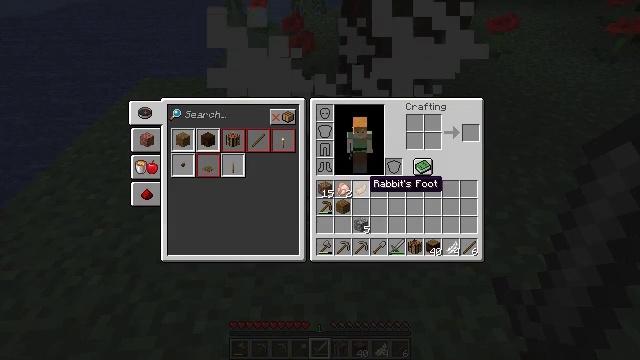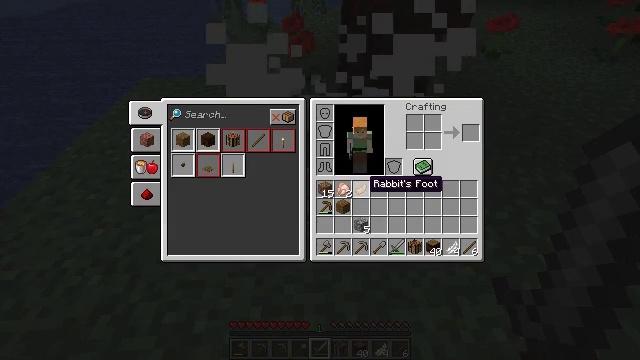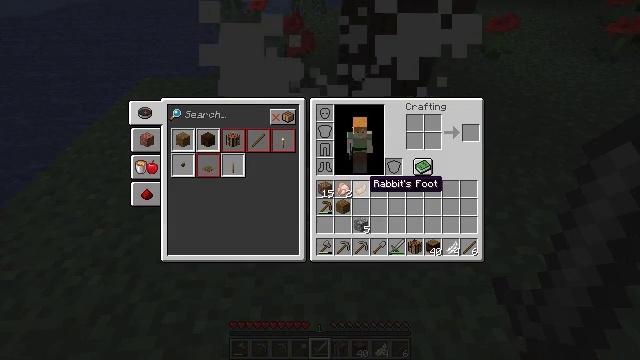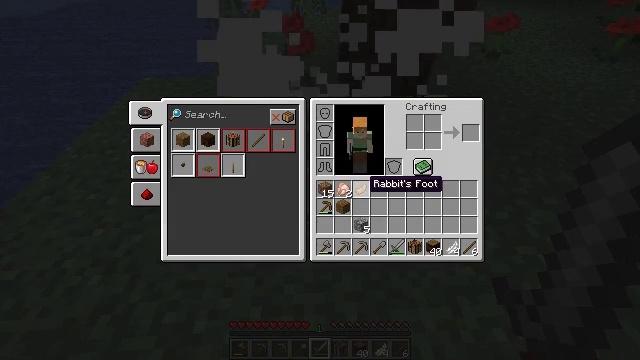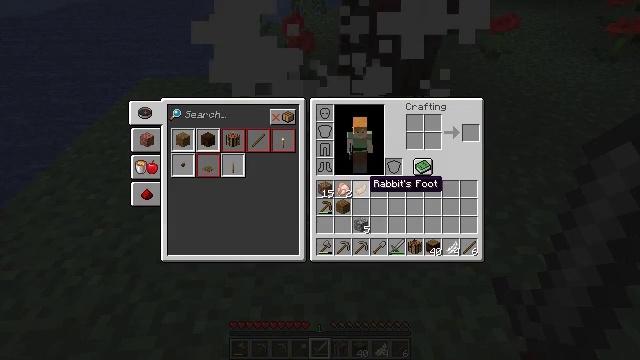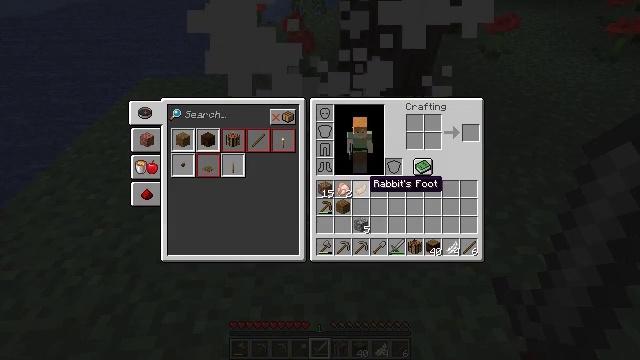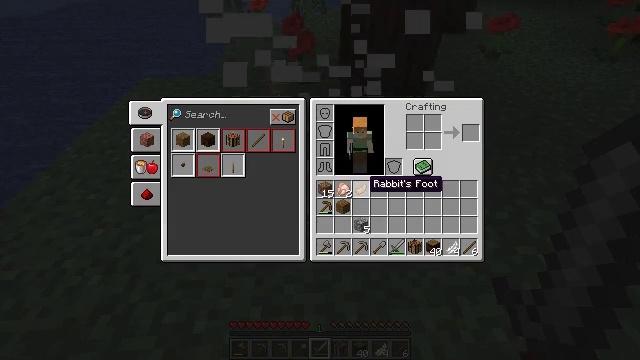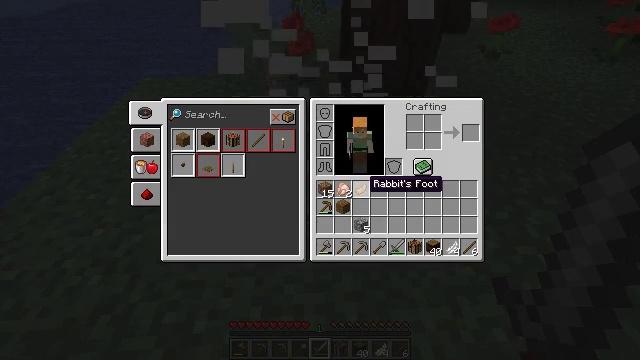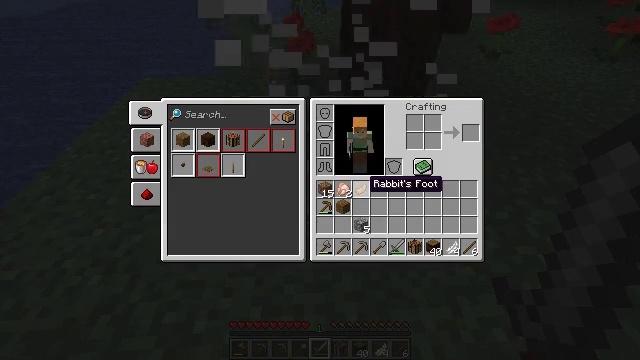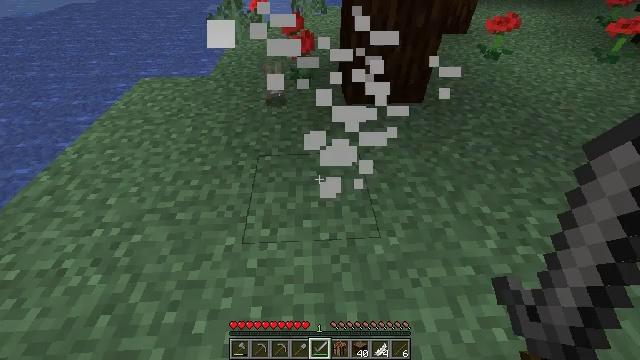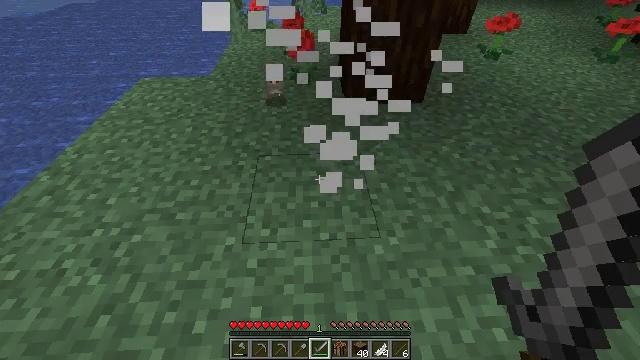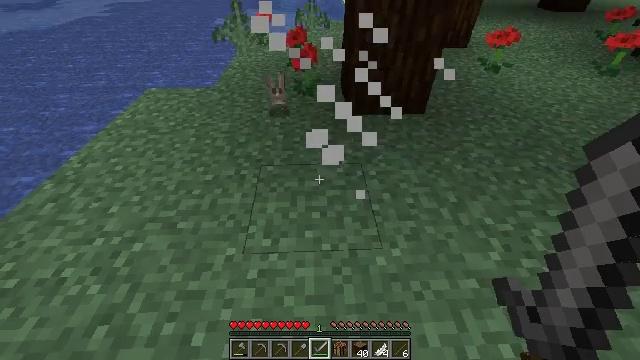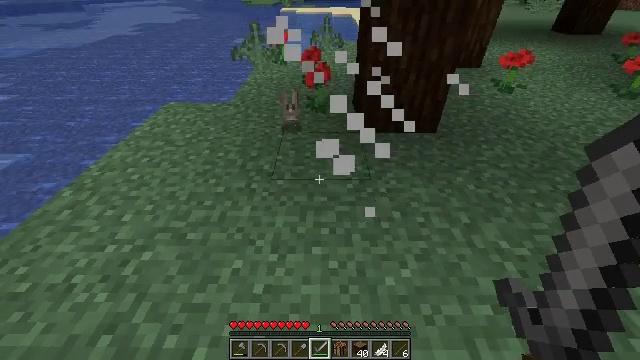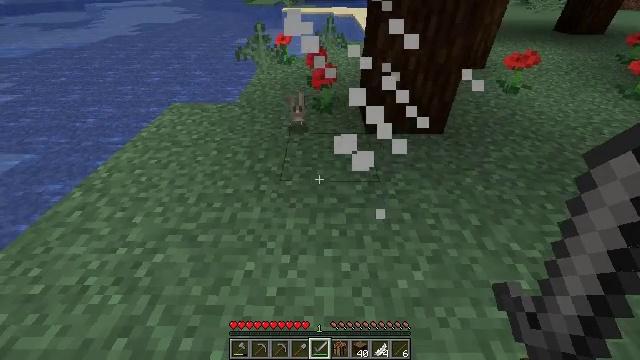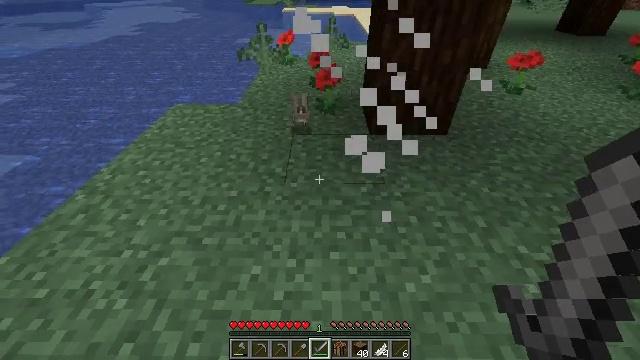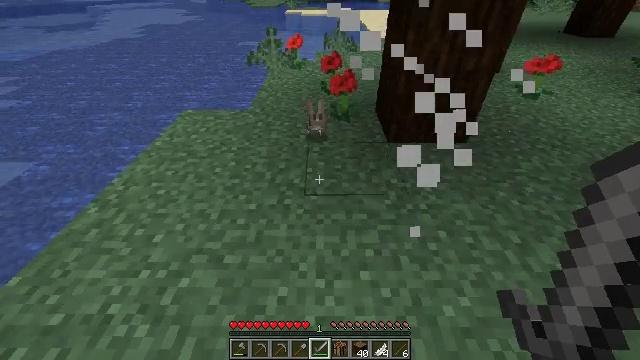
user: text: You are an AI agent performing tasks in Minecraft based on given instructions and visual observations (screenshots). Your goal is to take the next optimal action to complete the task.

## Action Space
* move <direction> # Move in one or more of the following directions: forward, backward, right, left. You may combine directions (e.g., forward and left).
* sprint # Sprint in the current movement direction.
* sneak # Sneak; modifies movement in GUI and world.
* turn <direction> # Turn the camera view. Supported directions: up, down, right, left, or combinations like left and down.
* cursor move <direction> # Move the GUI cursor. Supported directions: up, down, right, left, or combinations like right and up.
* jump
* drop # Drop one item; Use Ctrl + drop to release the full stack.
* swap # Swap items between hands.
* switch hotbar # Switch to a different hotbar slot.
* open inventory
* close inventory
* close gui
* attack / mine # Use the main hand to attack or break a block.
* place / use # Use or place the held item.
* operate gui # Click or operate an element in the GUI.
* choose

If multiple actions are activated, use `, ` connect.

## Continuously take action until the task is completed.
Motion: motion action
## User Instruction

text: Hunt animals.
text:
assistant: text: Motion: no_op
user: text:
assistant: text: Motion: no_op
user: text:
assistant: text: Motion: no_op
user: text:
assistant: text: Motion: no_op
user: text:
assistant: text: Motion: no_op
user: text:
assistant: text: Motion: no_op
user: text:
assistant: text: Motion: no_op
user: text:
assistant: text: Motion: no_op
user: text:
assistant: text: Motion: close inventory
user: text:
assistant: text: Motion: close inventory
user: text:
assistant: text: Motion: turn up
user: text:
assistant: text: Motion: turn left and up
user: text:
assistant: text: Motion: move left
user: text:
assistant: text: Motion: move forward and move left
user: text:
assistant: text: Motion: move forward and move left
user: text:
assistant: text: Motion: move forward and move left, turn right and up
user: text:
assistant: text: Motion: move forward and move left, turn right and up
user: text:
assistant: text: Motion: move forward
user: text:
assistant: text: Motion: move forward
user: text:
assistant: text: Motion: move forward
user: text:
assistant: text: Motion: move forward, turn down
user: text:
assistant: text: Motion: turn down, attack / mine
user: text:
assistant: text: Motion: turn right and down, attack / mine
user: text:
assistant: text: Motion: turn right and down, attack / mine
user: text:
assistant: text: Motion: turn right
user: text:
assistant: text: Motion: no_op
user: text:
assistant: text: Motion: no_op
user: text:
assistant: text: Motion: no_op
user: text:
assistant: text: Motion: no_op
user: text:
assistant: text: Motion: no_op